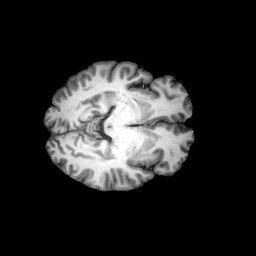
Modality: T1w
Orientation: axial
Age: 39
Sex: male
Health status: healthy